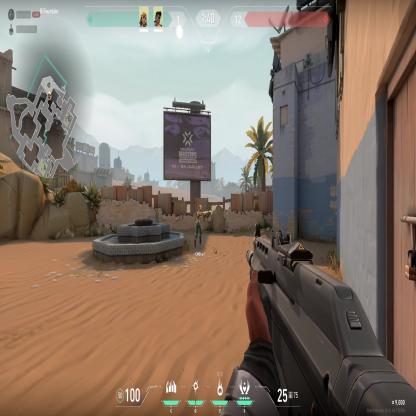
Label: teammate